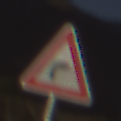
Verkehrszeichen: KurveRechts
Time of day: SunriseSunset
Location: Outdoor (Nature)
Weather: Clear
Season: NotSpecified
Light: Natural